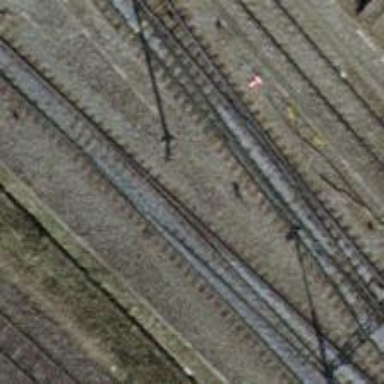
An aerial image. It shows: Railway yard with electrified tracks and single track.